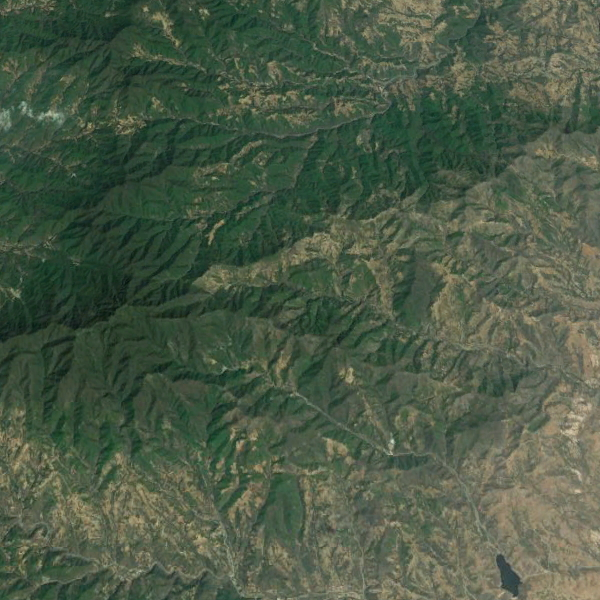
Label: Mountain